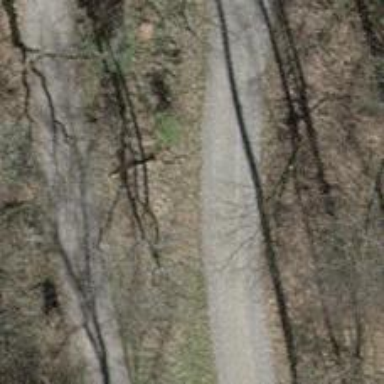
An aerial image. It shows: Gravel track with grade 2 tracktype.